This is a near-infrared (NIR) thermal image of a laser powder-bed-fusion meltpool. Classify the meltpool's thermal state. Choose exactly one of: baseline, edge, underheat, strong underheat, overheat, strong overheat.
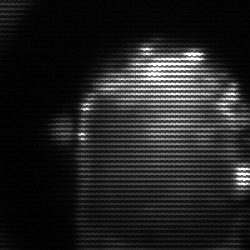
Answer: baseline